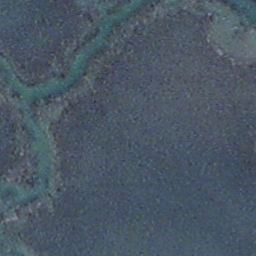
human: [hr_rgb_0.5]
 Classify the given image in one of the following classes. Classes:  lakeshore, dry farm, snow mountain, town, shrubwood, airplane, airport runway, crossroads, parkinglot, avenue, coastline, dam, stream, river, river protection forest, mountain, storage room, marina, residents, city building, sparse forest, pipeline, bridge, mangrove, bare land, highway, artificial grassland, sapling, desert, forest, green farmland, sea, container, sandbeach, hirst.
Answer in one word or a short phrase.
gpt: stream